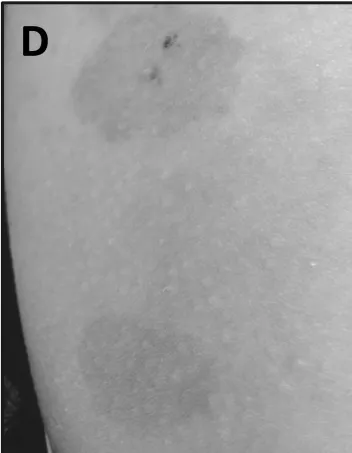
Clinical presentation of the patient. And right hip.
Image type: radiology (x_ray)